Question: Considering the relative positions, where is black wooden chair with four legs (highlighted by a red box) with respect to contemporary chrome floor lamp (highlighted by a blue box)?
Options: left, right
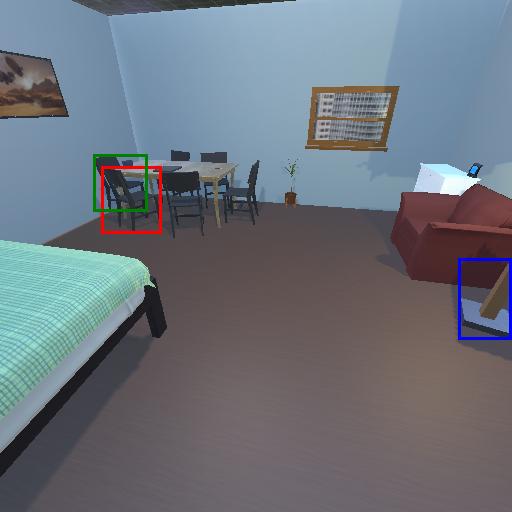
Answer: left